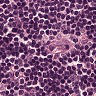
Metastatic tissue present: no